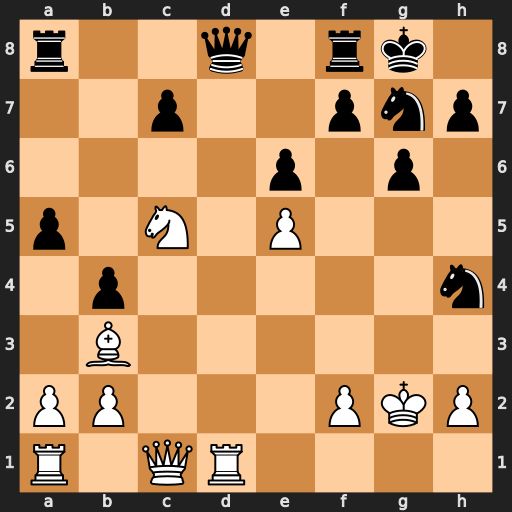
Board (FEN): r2q1rk1/2p2pnp/4p1p1/p1N1P3/1p5n/1B6/PP3PKP/R1QR4
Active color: w
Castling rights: -
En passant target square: -
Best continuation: Kh3 Qe7 Rd7 Qe8 Kxh4